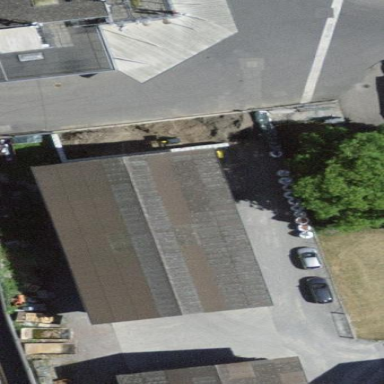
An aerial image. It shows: Warehouse.